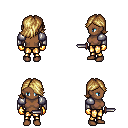
a pixel art fantasy rpg character, female body template, human, dark skin, steel arm armor, gold greaves, blonde swoop hairstyle, gold gloves, dagger, four views (front, back, left, right), 2x2 character sprite sheet, small pixel art, hard edges, no anti-aliasing